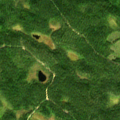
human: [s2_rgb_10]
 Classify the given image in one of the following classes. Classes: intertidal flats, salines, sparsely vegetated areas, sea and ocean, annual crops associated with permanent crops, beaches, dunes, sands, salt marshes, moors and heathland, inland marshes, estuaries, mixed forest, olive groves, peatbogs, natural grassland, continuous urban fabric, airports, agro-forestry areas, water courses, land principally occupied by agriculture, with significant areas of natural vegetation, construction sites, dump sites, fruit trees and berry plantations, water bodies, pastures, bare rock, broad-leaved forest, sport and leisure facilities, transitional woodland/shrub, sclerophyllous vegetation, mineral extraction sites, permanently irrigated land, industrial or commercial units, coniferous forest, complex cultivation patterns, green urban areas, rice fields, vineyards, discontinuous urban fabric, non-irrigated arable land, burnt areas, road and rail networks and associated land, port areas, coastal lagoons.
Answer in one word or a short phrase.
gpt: coniferous forest, mixed forest